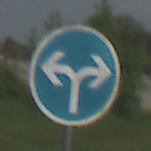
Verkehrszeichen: VorgeschriebeneFahrtrichtungRechtsOderLinks
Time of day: MorningAfternoon
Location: Outdoor (Nature)
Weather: PartlyCloudy
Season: NotSpecified
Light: Natural